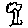
Label: tree